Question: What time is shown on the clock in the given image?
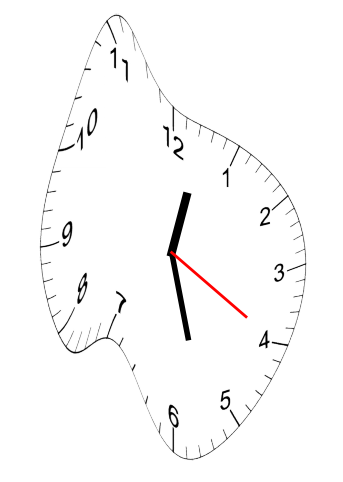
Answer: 12:27:20